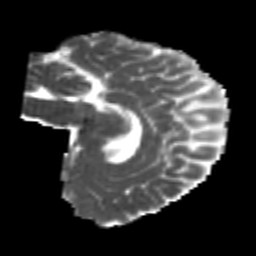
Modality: MD
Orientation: sagittal
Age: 26
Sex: female
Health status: healthy
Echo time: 0.074 s